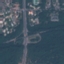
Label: Highway